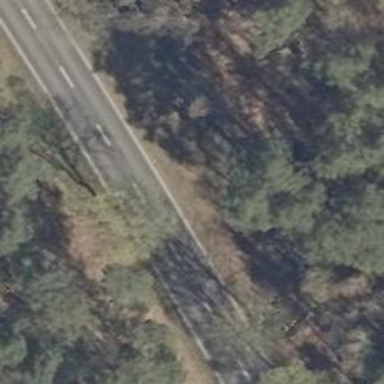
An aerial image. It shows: Secondary road with asphalt surface.